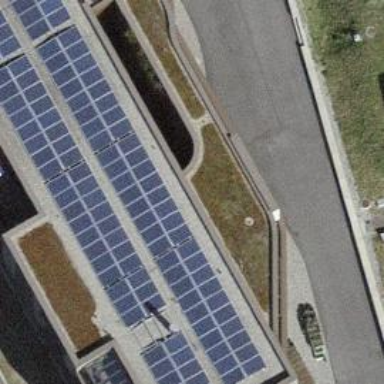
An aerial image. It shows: Solar power generator.